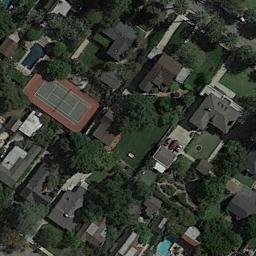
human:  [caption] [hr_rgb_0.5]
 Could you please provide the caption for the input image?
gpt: Tennis court and swimming pool in the middle of a residential area surrounded by trees .

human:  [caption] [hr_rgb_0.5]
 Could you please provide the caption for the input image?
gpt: Many buildings are beside the tennis courts .

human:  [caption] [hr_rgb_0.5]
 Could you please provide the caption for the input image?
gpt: There is a long blue and green tennis court in the picture .

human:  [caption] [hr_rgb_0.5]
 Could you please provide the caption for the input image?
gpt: The tennis court is on the grass next to some buildings and trees .

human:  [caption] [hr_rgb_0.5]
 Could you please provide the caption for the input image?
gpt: There are many buildings and some green trees around the tennis court .